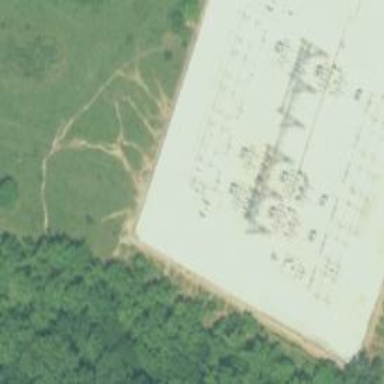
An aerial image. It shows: Switch for power supply.